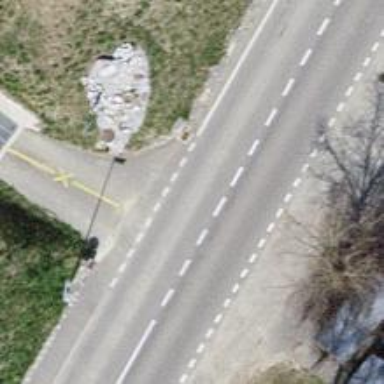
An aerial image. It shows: Tertiary road.